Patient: sex F, age 82
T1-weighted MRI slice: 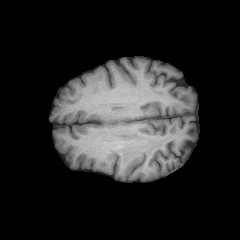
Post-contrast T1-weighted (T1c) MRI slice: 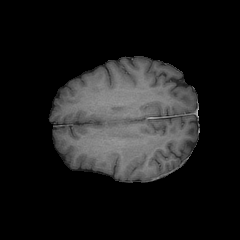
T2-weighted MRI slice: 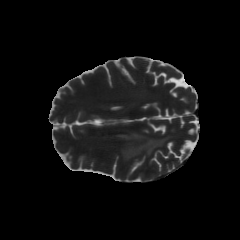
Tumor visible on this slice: yes
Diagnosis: Glioblastoma, IDH-wildtype
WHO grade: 4